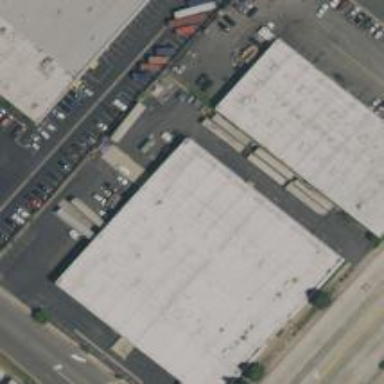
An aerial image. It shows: Warehouse building.